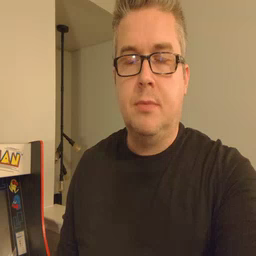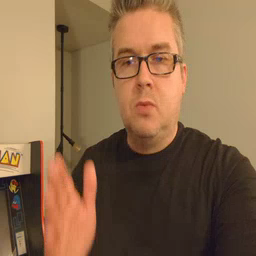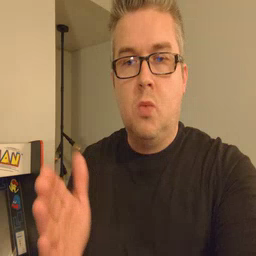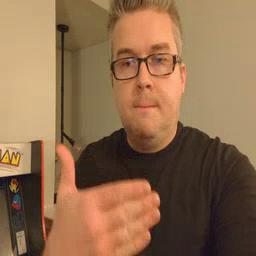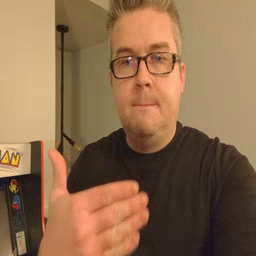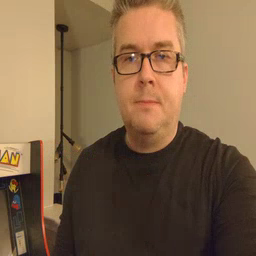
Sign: room